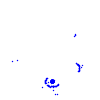
Particle: electron